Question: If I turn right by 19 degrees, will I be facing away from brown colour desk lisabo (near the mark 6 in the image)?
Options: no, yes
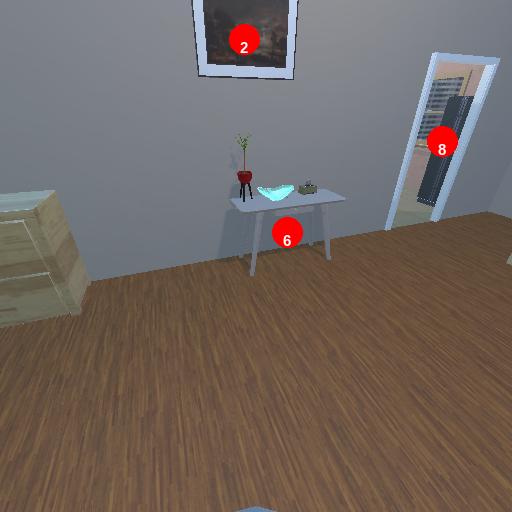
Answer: no